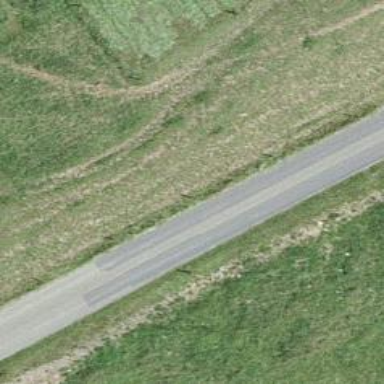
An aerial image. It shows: Unclassified road.